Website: lowes
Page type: customer-info-address
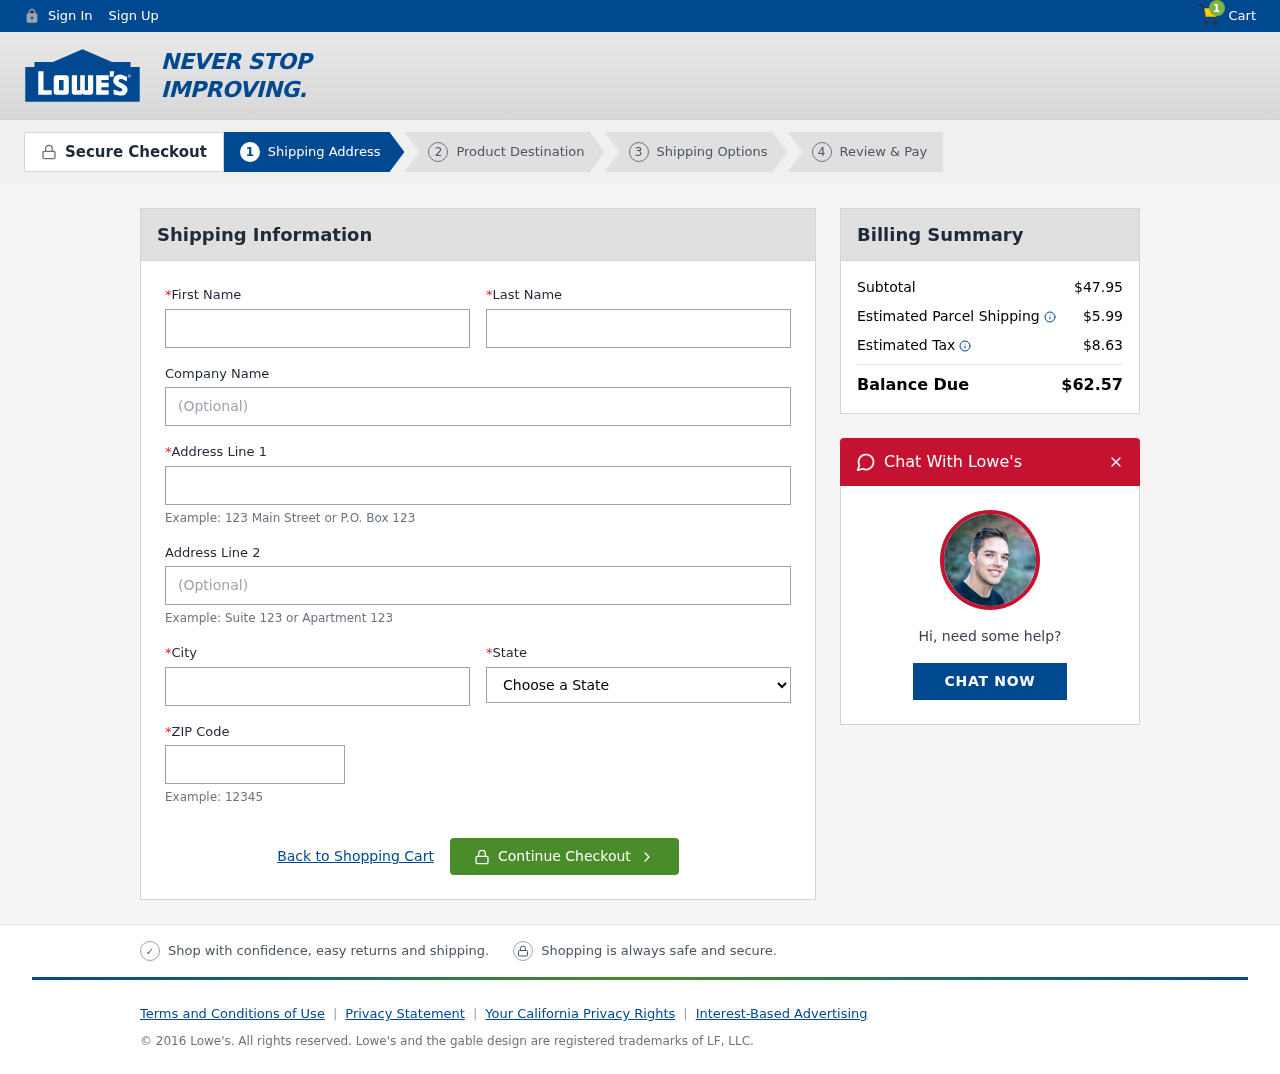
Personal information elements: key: PII_CITY
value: Anthonyfort
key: PII_COMPANY
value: Watts-Cruz
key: PII_FIRSTNAME
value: Scott
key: PII_LASTNAME
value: Wells
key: PII_POSTCODE
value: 25870
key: PII_STATE
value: MP
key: PII_STREET
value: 4041 Murphy Shoal Suite 612
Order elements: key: ORDER_NUM_ITEMS
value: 1
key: ORDER_SUBTOTAL
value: $47.95
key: ORDER_SHIPPING_COST
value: $5.99
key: ORDER_TAX
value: $8.63
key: ORDER_TOTAL
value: $62.57